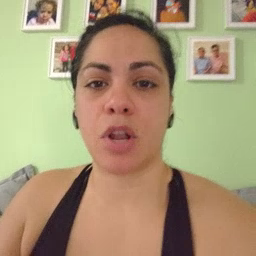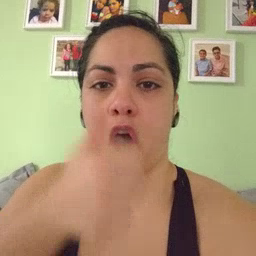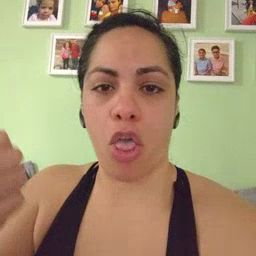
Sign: another